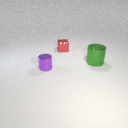
small red metal cube behind large green metal cylinder